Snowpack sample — Buffalo Mountain, Silverthorne, Colorado, USA (1/25/25, 10:11 AM MST)
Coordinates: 39.6222, -106.1139
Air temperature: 22 °F
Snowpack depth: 110 cm
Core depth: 10 cm
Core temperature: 46.4 °F
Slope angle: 12°, slope face: 102°
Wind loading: high
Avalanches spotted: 0
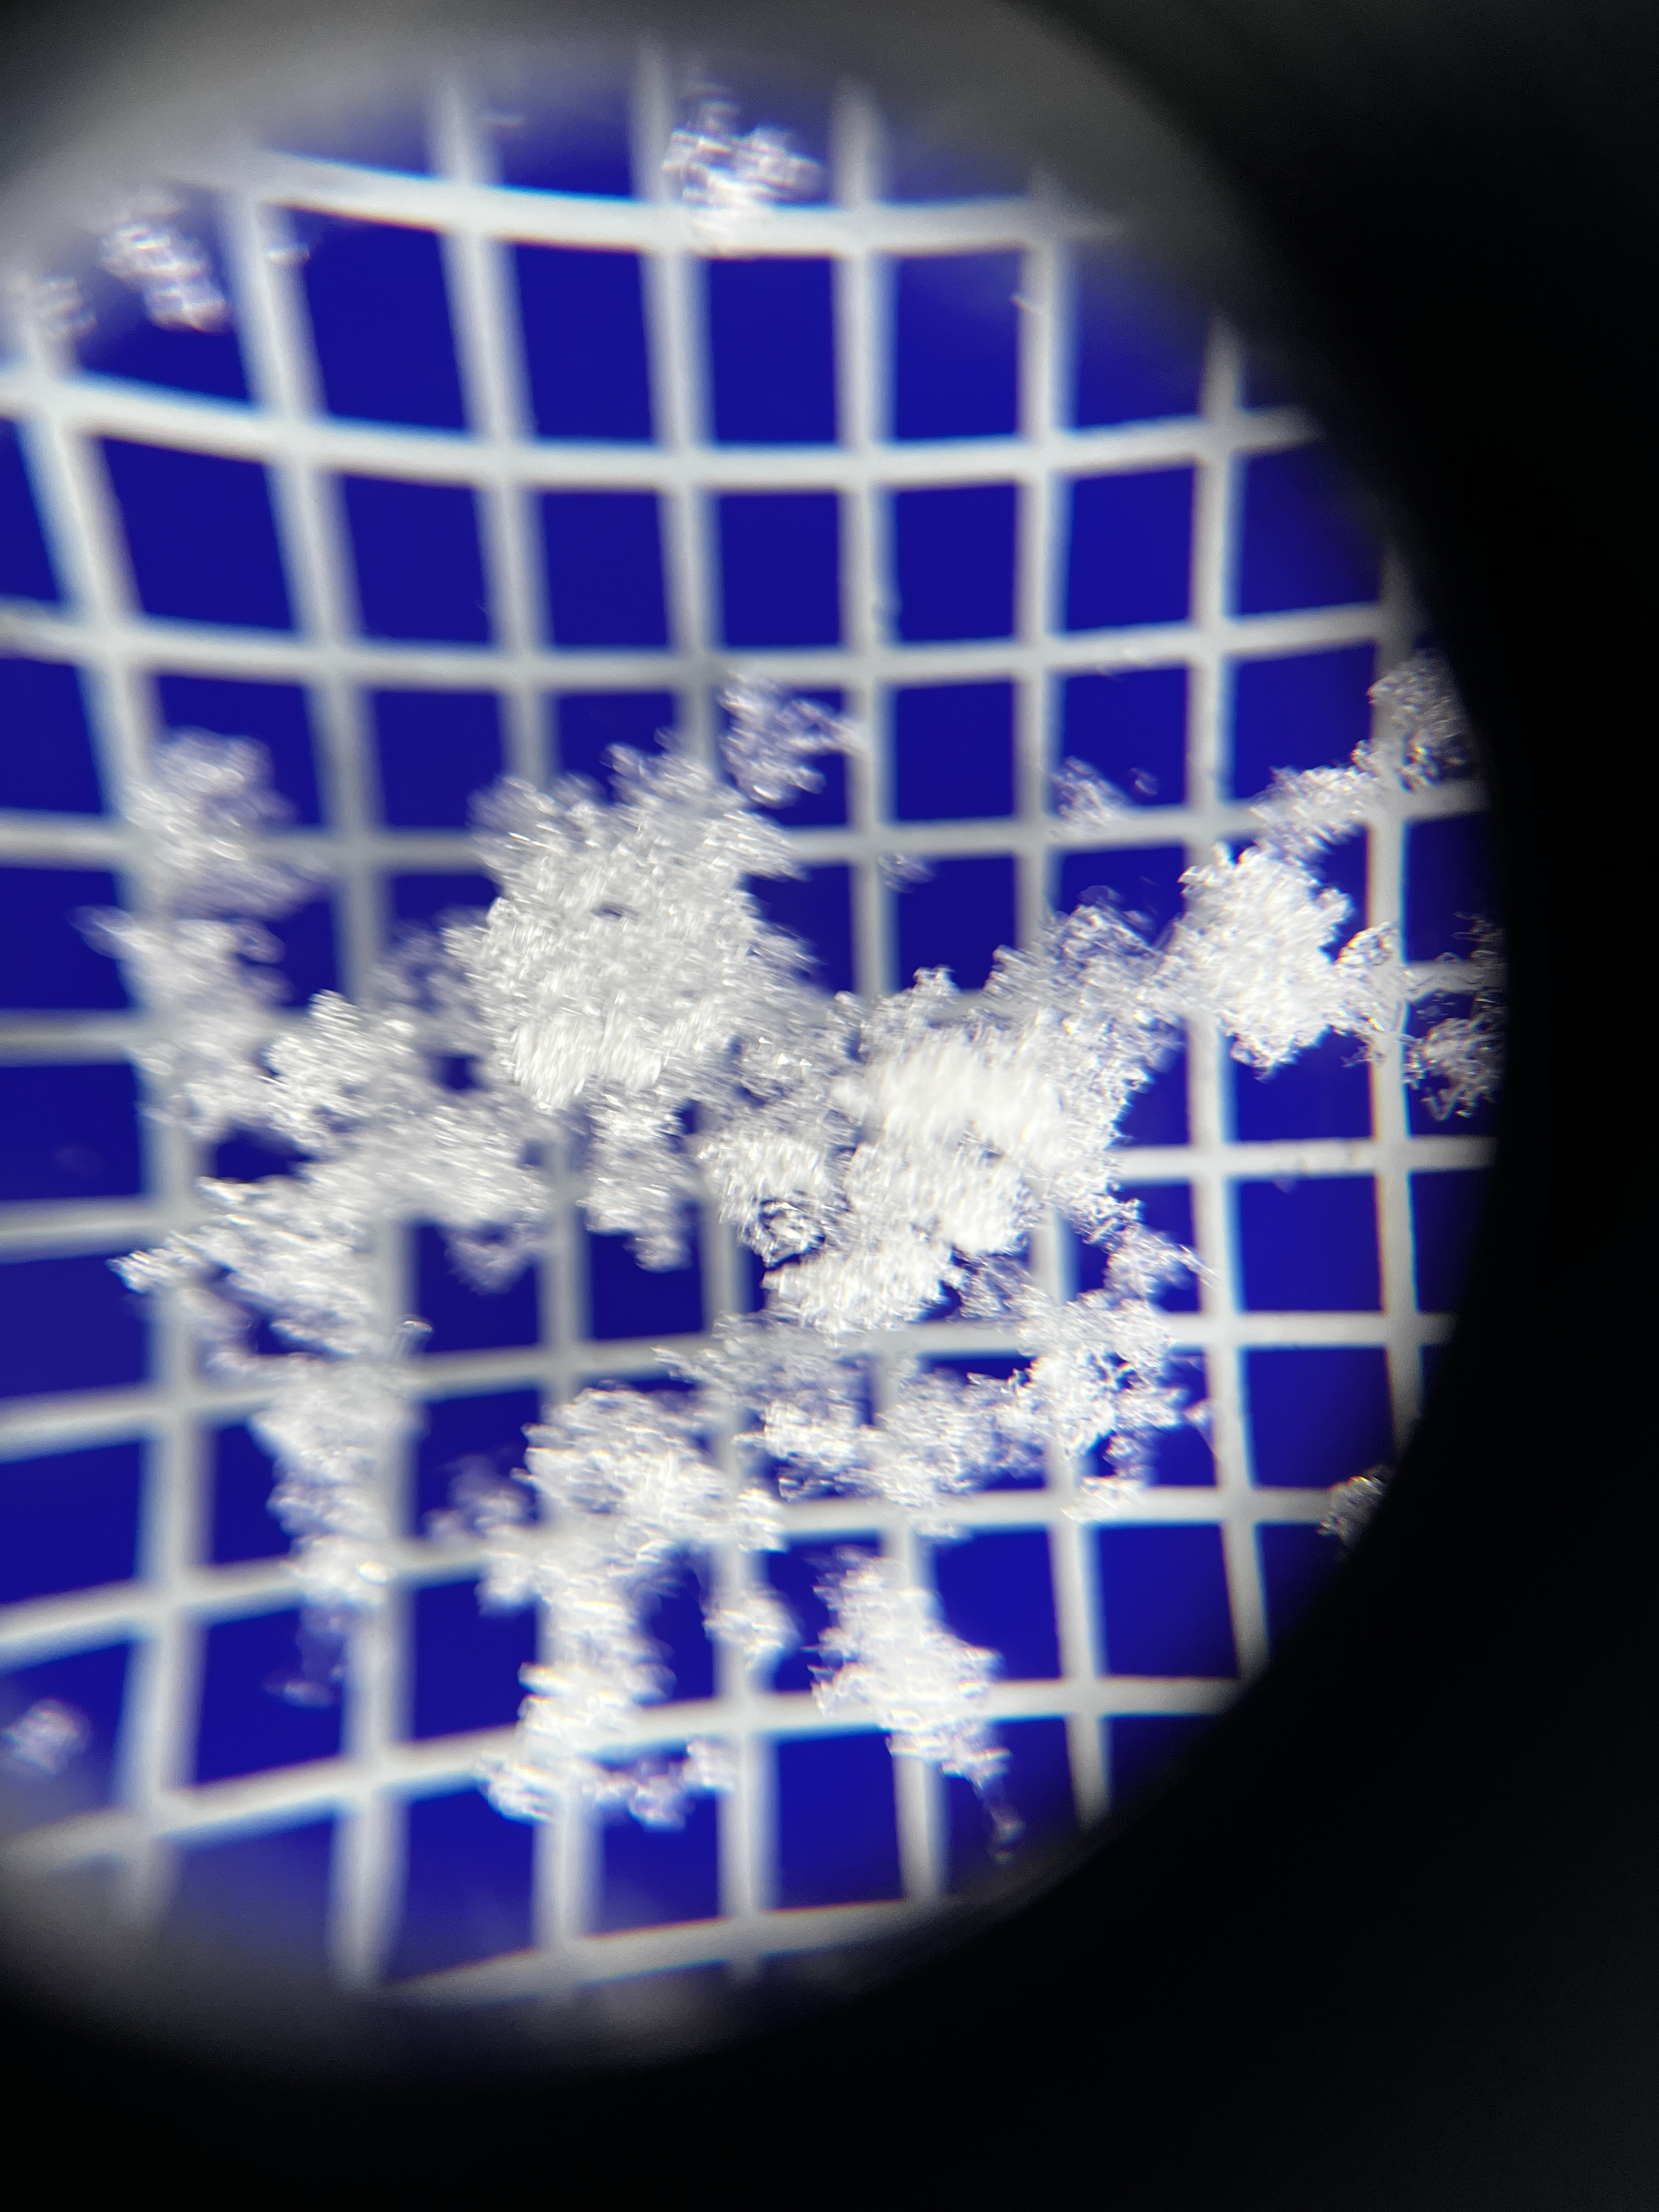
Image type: magnified_profile
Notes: No avalanches nearby, collected on the outskirts of a fire break 15 meters from the treeline, on way to Buffalo and Red Mountain